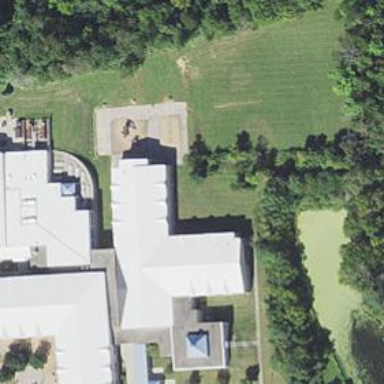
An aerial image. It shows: School building.